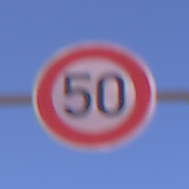
Verkehrszeichen: Geschwindigkeit50
Umgebung: Outdoor, Nature
Tageszeit: MorningAfternoon
Wetter: Clear
Licht: Natural
Jahreszeit: NotSpecified
Kontrast: HighContrast